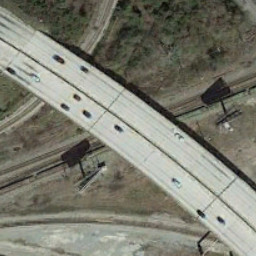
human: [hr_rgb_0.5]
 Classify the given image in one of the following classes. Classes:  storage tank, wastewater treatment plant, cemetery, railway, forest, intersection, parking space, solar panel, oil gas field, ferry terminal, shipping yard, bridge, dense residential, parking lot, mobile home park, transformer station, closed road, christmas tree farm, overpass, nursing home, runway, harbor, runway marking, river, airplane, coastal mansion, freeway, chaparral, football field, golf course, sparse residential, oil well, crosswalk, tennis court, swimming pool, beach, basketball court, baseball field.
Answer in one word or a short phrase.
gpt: overpass